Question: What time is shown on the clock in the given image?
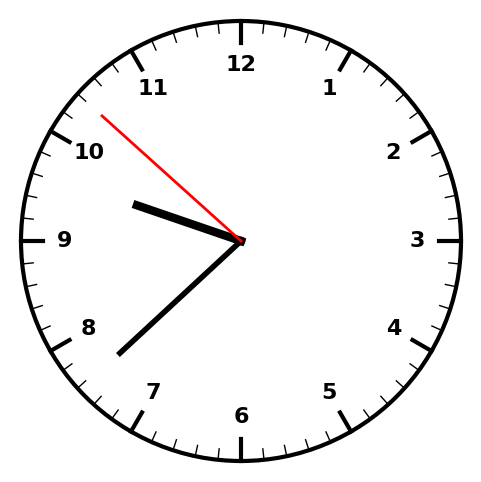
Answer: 09:37:52